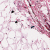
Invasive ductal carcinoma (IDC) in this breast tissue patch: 0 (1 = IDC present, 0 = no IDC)